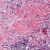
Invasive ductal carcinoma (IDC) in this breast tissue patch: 1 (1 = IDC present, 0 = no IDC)